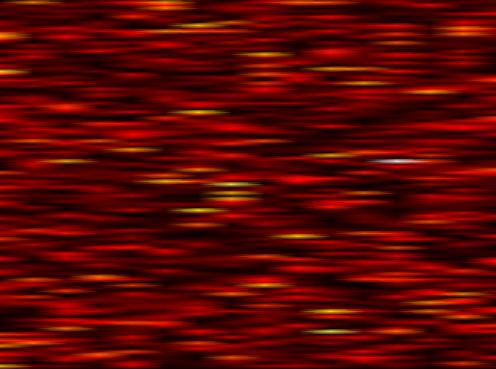
Label: OFDM